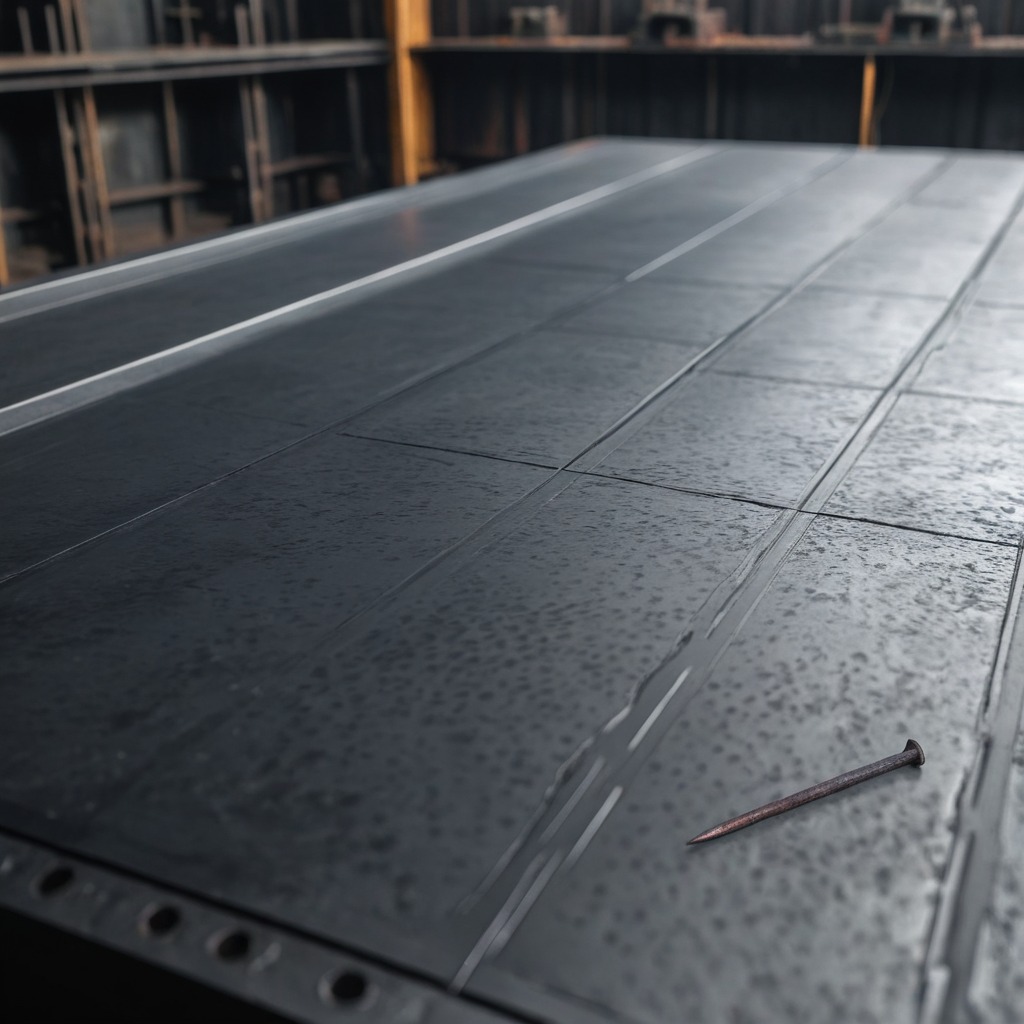
An iron nail is lying on the cold steel table in a mining workshop.